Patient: sex M, age 66
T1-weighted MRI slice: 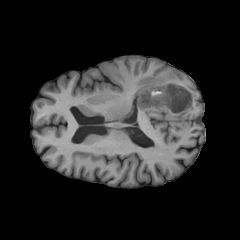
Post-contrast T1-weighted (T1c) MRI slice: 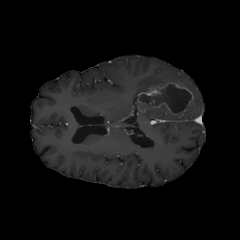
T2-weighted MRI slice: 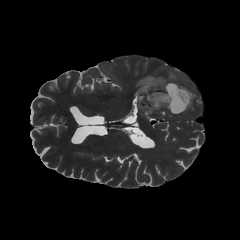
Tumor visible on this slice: yes
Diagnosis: Glioblastoma, IDH-wildtype
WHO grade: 4